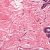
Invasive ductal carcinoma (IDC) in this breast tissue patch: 0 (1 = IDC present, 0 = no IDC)